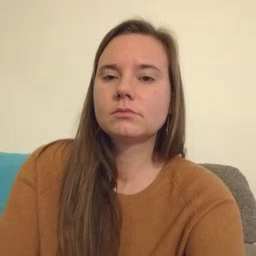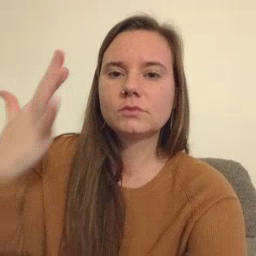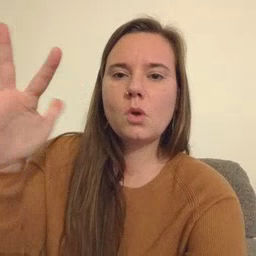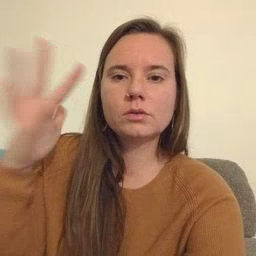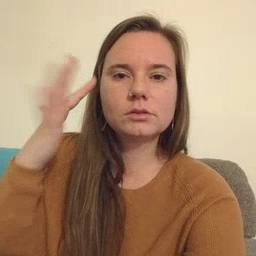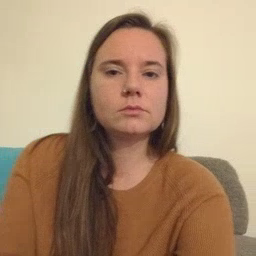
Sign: noisy